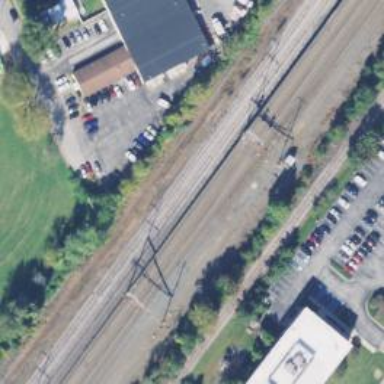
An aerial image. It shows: Railway track with contact lines for electrification.